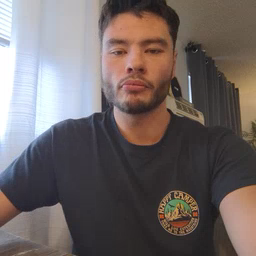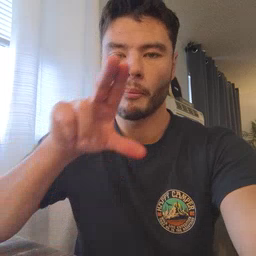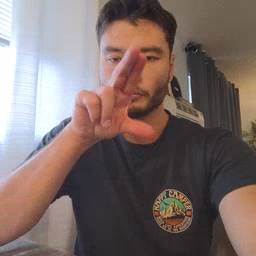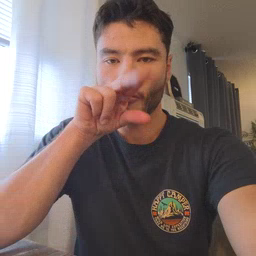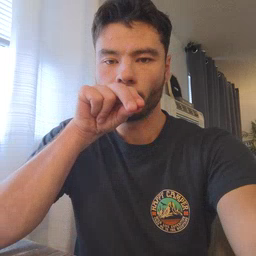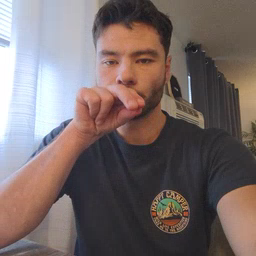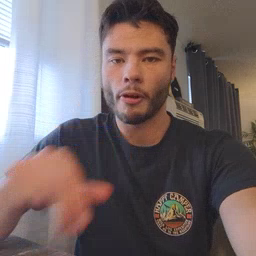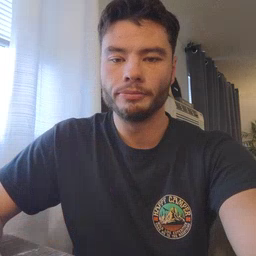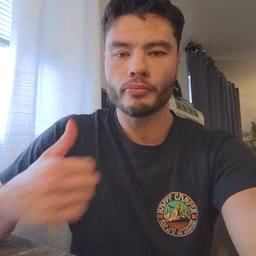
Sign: duck